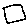
Label: square